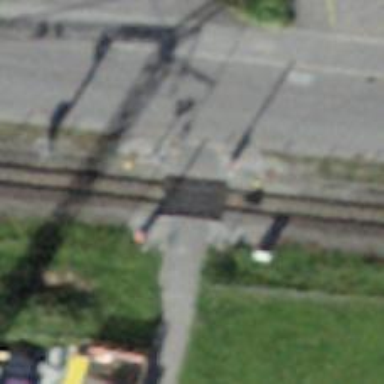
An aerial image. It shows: Full railway crossing barrier.